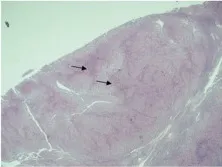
Histologic samples. , x5.
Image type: pathology (h&e)